Question: I am using "chartkick" gem for presenting data with the help of column chart.
Shortly, I am doing "ToDo" project and want to show how many tasks have been completed by the user each day of the last week.
However, I want the x axis represent exactly 7 days, even if there are no completed tasks.
A picture of column chart now

Here is how I make column chart.
'''
<%= column_chart @completed_tasks.where("completed_time >= ?", 1.week.ago).group_by_day(:completed_time).count%>
'''
And in case if needed, here is how i get '@completed_tasks' variable.
'''
@completed_tasks = Task.where(user_id: current_user.id, completed: true)
'''
I have been thinking about it for a couple of days, but did not come up to anything, in addition i could not find any ideas on the Internet, so I hope someone here knows how to do it.
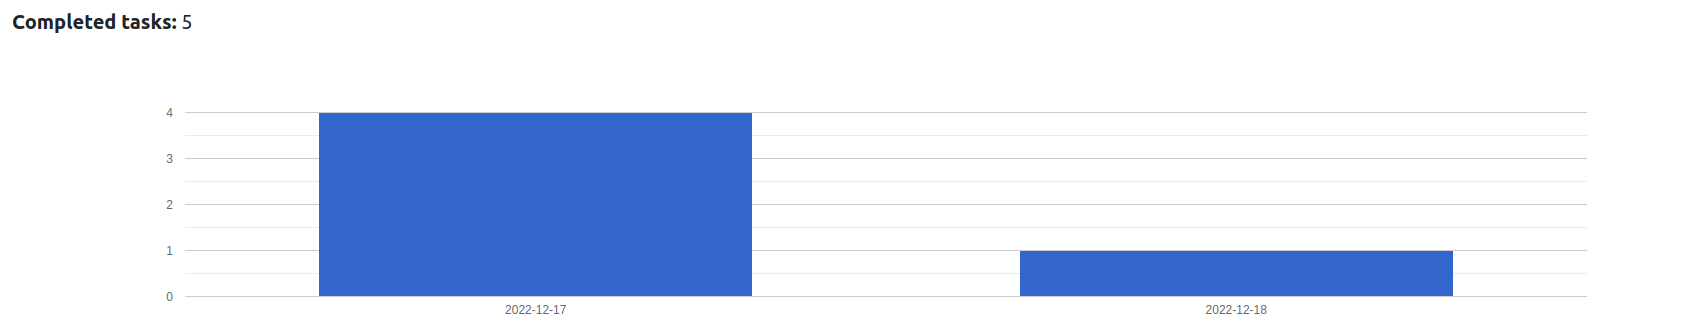
Answer: The answer is:
'''
<%= column_chart @completed_tasks.group_by_day(:completed_time, last:7).count%>
'''
Thanks to @anothermh